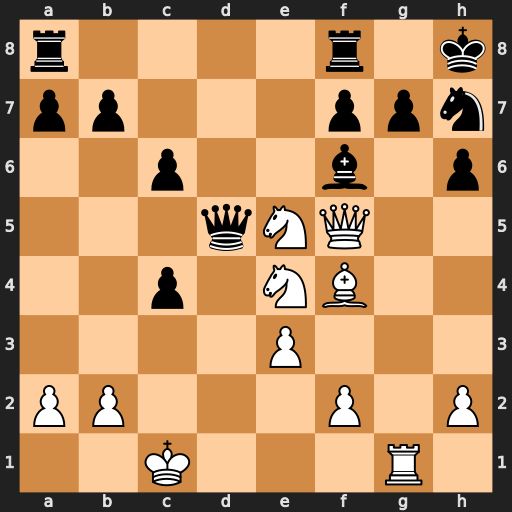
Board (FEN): r4r1k/pp3ppn/2p2b1p/3qNQ2/2p1NB2/4P3/PP3P1P/2K3R1
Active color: w
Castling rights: -
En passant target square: -
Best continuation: Nxf6 gxf6 e4 Qxe5 Bxe5